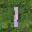
Label: 1